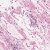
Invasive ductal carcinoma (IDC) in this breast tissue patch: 0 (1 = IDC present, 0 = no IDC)